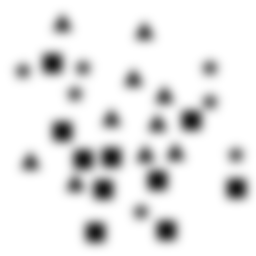
Squares: 10
Triangles: 10
Stars: 7
Total shapes: 27